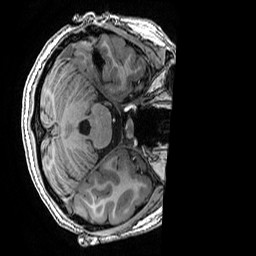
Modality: T1w
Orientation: axial
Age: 18
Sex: female
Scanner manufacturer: ge
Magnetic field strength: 3 T
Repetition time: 0.007 s
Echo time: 0.00342 s